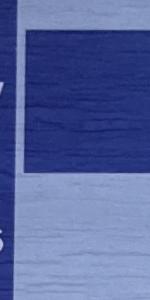
Label: Empty